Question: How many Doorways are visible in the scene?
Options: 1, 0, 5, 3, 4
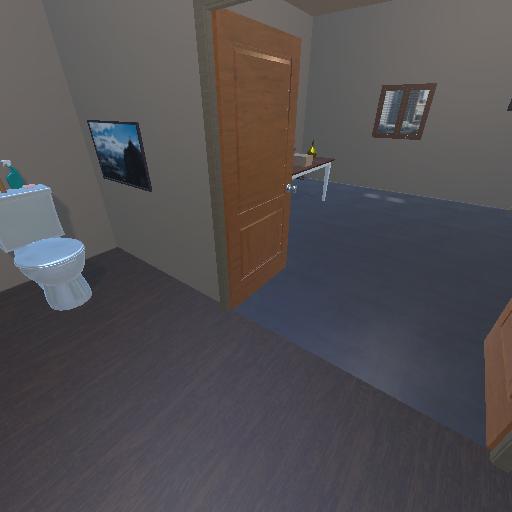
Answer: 1